Question: I'm trying to find the FWHM of this curve:
'''
array([ 7.83891873e+10, 1.01884187e+11, 1.41597108e+11,
2.13425504e+11, 3.62335668e+11, 6.58172740e+11,
1.49147209e+12, 3.67126510e+12, 9.13961052e+12,
1.51912641e+13, 1.56449601e+13, 8.75926436e+12,
3.51770483e+12, 1.44762974e+12, 6.03263316e+11,
3.14433592e+11, 1.93097056e+11, 1.37103090e+11,
1.03367989e+11, 8.62706418e+10])
'''

I've tried this, but it does not seem to work.
'''
x = np.arange(20)
y = array
max_y = max(y) # Find the maximum y value
max_x = x[y.index(max_y/2)] # Find the x value corresponding to the maximum y value
print max_x, max_y
'''
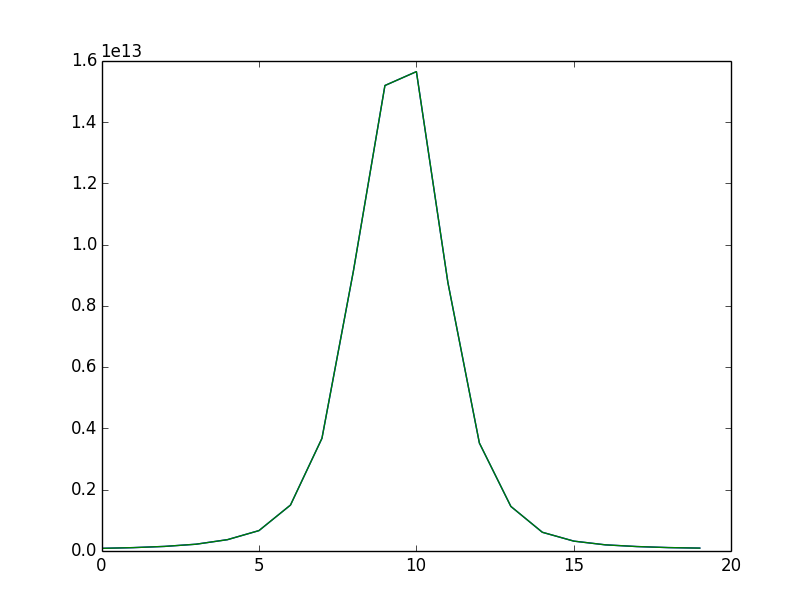
Answer: '''
y=array([ 7.83891873e+10, 1.01884187e+11, 1.41597108e+11,
2.13425504e+11, 3.62335668e+11, 6.58172740e+11,
1.49147209e+12, 3.67126510e+12, 9.13961052e+12,
1.51912641e+13, 1.56449601e+13, 8.75926436e+12,
3.51770483e+12, 1.44762974e+12, 6.03263316e+11,
3.14433592e+11, 1.93097056e+11, 1.37103090e+11,
1.03367989e+11, 8.62706418e+10])
max_y = max(y) # Find the maximum y value
xs = [x for x in range(20) if y[x] > max_y/2.0]
print min(xs), max(xs) # Print the points at half-maximum
'''